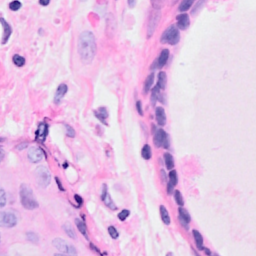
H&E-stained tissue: Breast